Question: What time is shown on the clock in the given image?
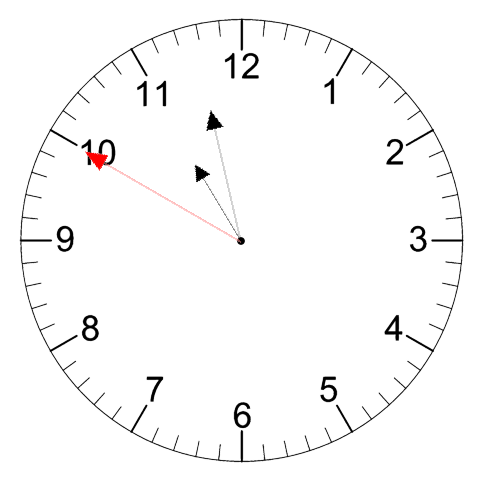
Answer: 10:57:50